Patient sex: M
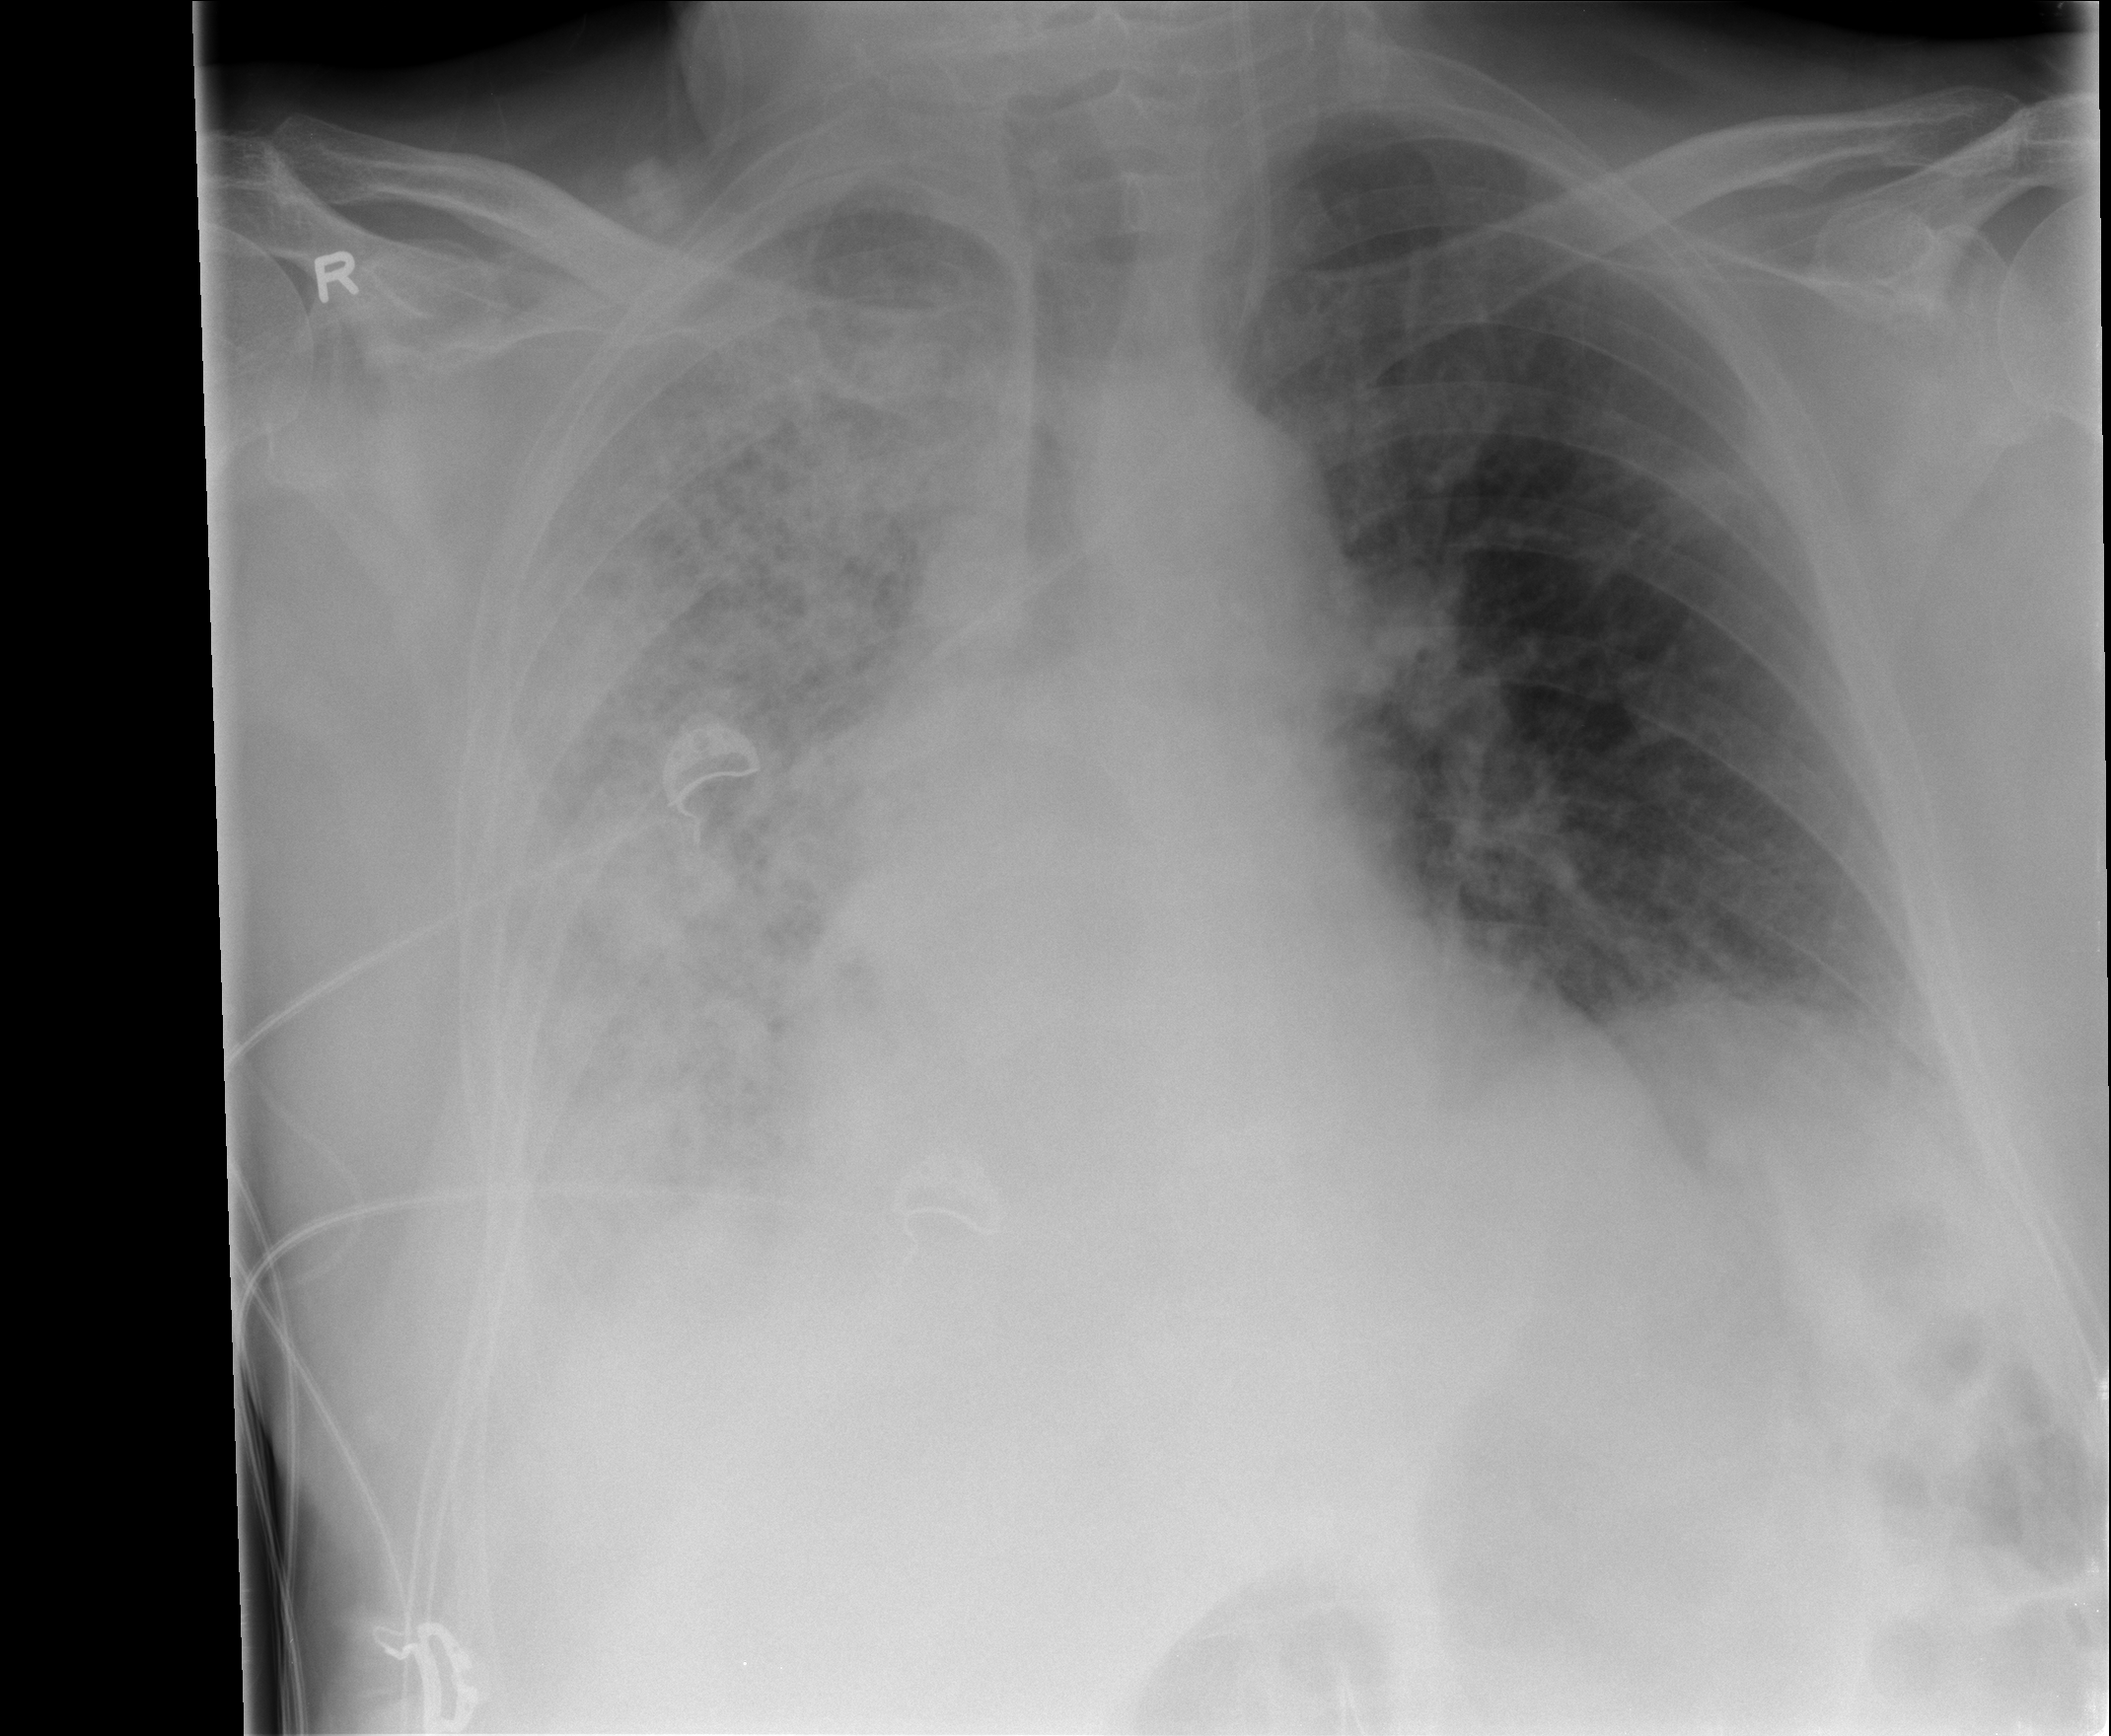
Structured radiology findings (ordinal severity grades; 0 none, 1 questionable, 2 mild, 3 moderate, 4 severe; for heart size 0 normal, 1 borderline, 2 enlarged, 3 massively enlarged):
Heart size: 0
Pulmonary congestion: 0
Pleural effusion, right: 2
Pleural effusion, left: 1
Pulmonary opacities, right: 4
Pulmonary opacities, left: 2
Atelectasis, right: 3
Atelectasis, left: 0